Question: I have a document with various headings. I would like to be able to do the following:
1. Find a Specific Heading from a "Heading 1" style.
2. Delete the heading, the content following the heading to and including the next page break.
So delete: heading + its content + page break
I know how to find text using a Word macro but I do not know how to search only the headings.

Your help is greatly appreciated.
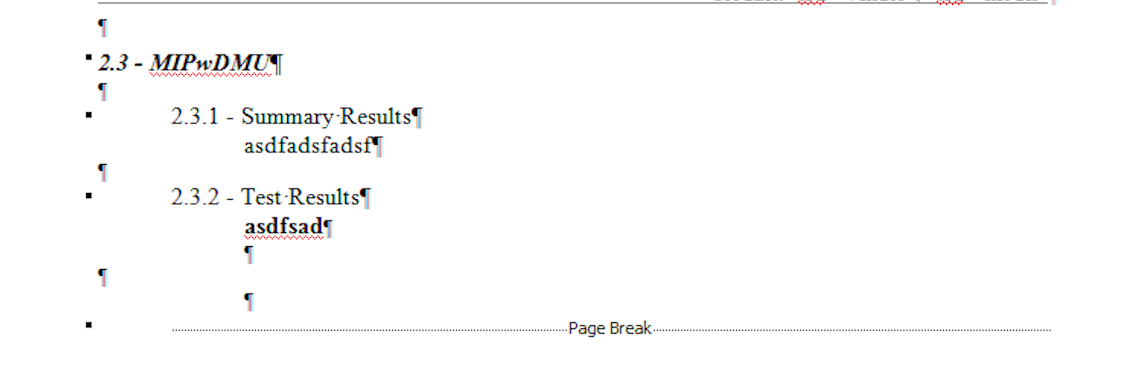
Answer: I figured out that you need to enable extend between selections.
'''
Selection.Find.ClearFormatting
Selection.Find.Style = ActiveDocument.Styles("Heading 3") ' Search only "Heading 3"
With Selection.Find
.Text = "MIPwDMU"
.Forward = True
.Wrap = wdFindContinue
.Format = True
.MatchCase = False
.MatchWholeWord = False
.MatchWildcards = False
.MatchSoundsLike = False
.MatchAllWordForms = False
End With
Selection.Find.Execute
Selection.Extend
Selection.Find.ClearFormatting
With Selection.Find
.Text = "^m"
.Forward = True
.Wrap = wdFindAsk
.Format = False
End With
Selection.Find.Execute
Selection.Delete
'''
This will delete all text between the Heading and the Page Break.